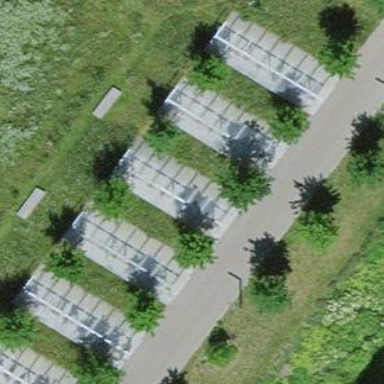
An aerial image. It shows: Bicycle parking facility with glass roof.